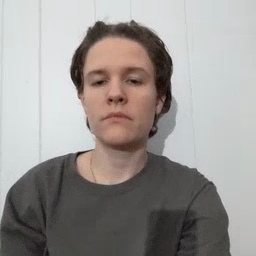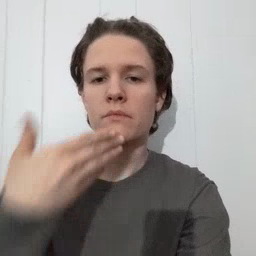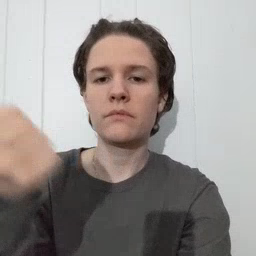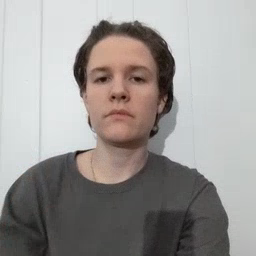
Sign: better